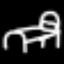
Label: bed